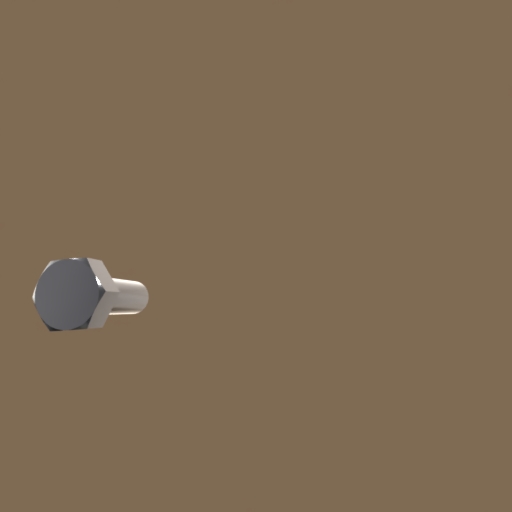
Label: bolt